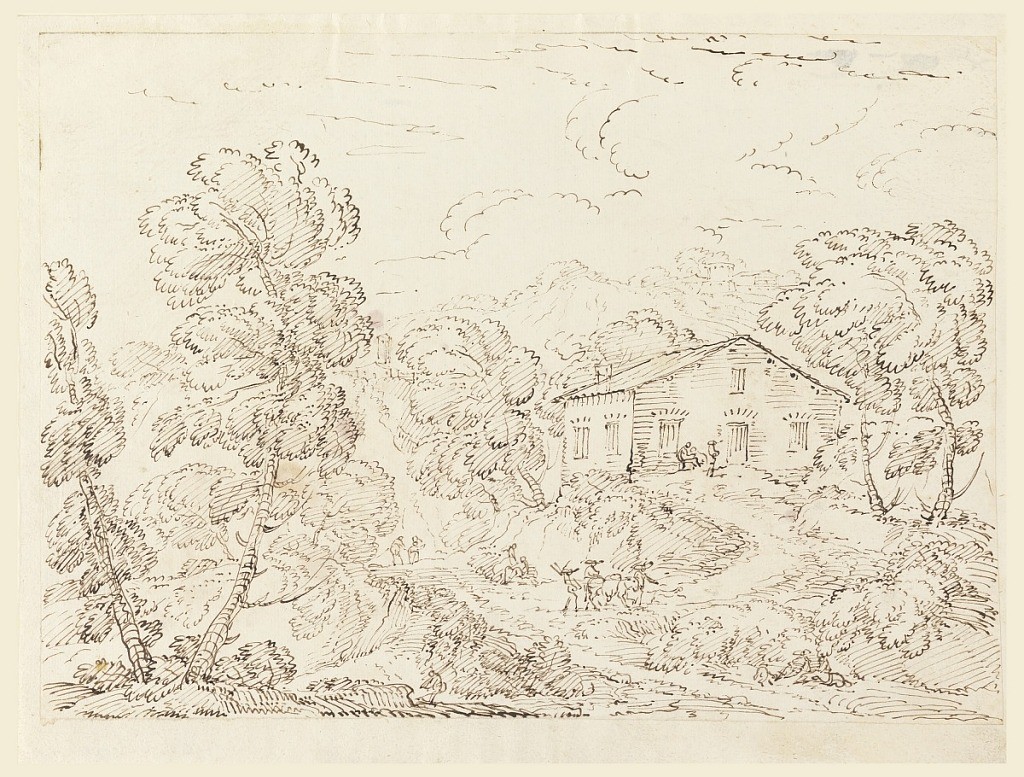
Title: A Trattoria in the Woods
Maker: Carlo Marchionni, Italian, 1702–1786
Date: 1760–1770
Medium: Pen and ink on paper
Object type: Drawing
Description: Figures and animals on a road within a wooded landscape. At right, an inn with mountains in the background.